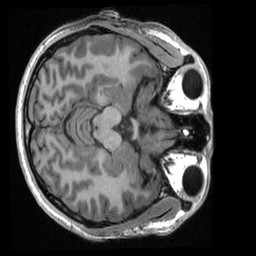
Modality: T1w
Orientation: axial
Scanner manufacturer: ge
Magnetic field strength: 3 T
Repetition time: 0.00766 s
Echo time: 0.002936 s